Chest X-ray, AP view. Patient: 56 years old, sex F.
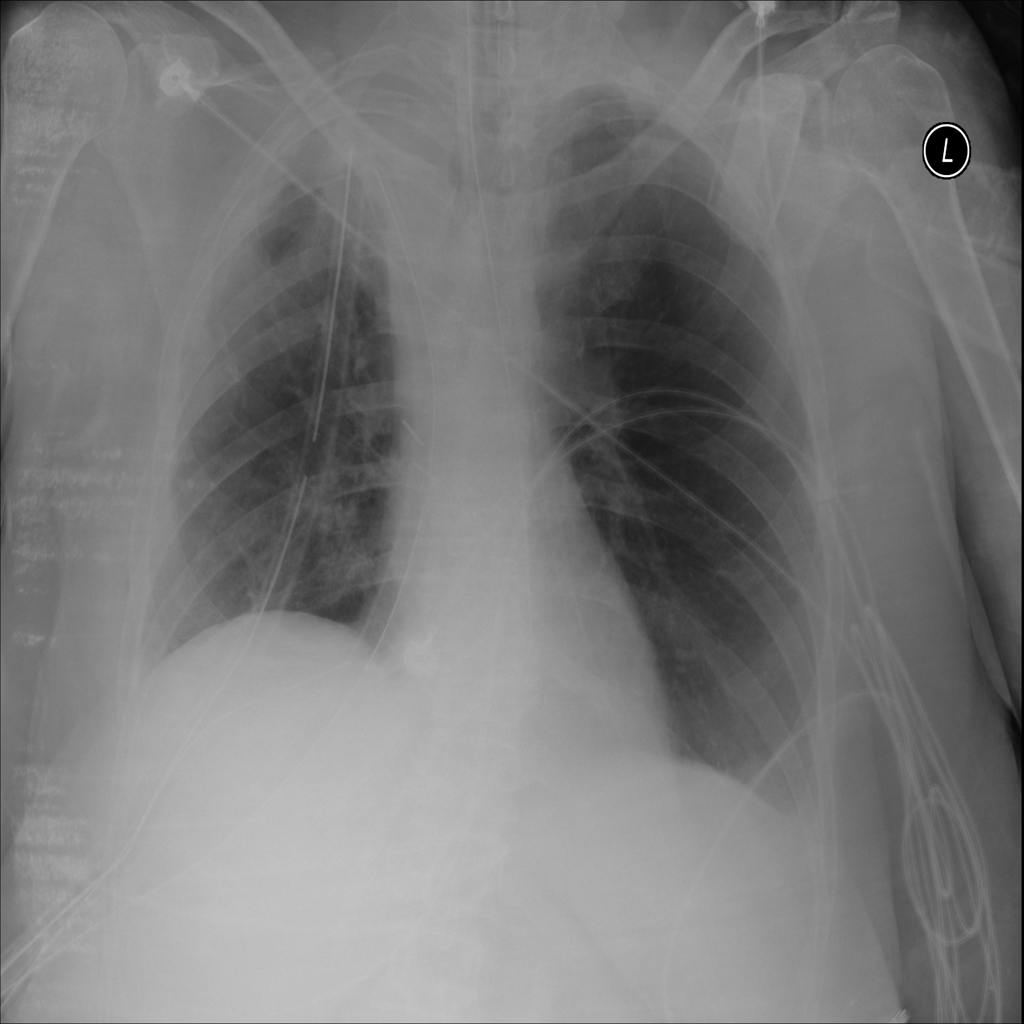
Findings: No Finding